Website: slack
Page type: billing-address
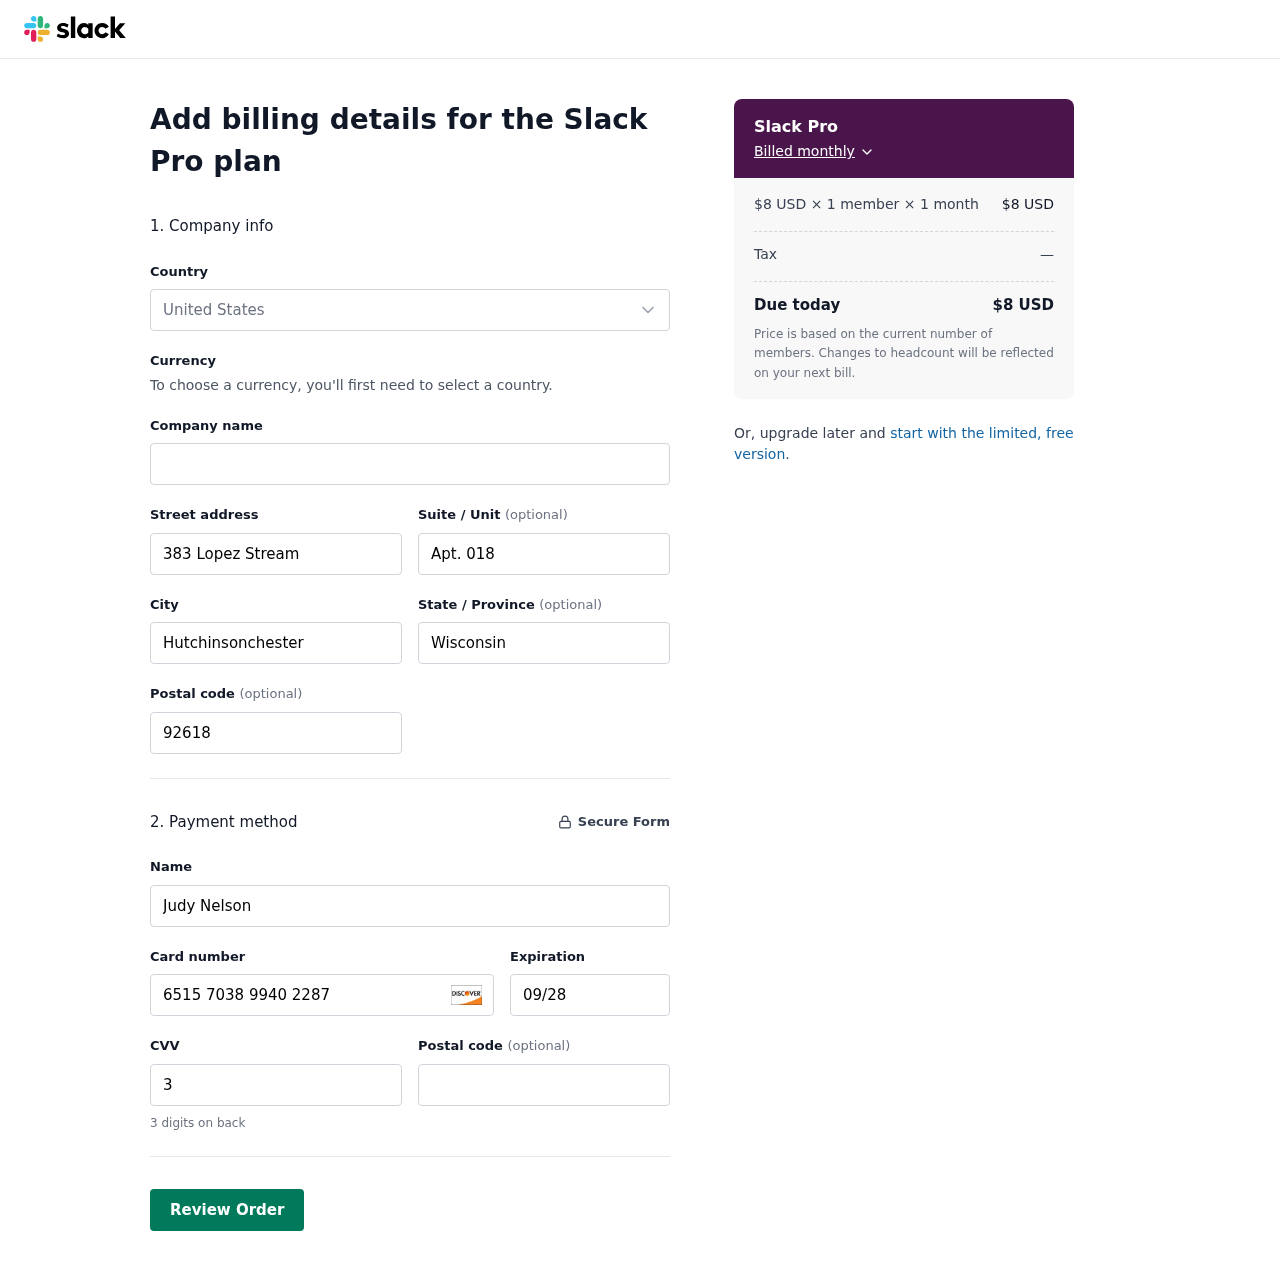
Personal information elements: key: PII_CARD_CVV
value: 365
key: PII_CARD_EXPIRY
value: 09/28
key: PII_CARD_NUMBER
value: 6515 7038 9940 2287
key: PII_CITY
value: Hutchinsonchester
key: PII_COUNTRY
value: United States
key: PII_FULLNAME
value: Judy Nelson
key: PII_POSTCODE
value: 92618
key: PII_POSTCODE2
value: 45019
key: PII_STATE
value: Wisconsin
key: PII_STREET
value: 383 Lopez Stream
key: PII_STREET2
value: Apt. 018
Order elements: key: ORDER_PLAN_PRICE
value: $8 USD
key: ORDER_NUM_MEMBERS
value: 1 member
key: ORDER_NUM_MONTHS
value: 1 month
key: ORDER_SUBTOTAL
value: $8 USD
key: ORDER_TAX
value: —
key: ORDER_TOTAL
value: $8 USD